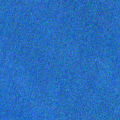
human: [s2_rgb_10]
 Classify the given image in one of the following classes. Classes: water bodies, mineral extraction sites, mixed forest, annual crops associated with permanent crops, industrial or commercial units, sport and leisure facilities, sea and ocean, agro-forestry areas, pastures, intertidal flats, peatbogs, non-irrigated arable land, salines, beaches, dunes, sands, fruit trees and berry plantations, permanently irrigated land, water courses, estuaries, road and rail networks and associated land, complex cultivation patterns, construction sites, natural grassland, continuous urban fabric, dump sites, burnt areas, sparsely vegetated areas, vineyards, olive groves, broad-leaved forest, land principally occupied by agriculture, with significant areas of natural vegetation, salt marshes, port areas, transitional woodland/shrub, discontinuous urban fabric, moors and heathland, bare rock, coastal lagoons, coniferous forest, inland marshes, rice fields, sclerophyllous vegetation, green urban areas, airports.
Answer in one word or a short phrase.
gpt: sea and ocean